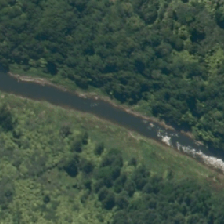
Land cover: low_producing_grassland